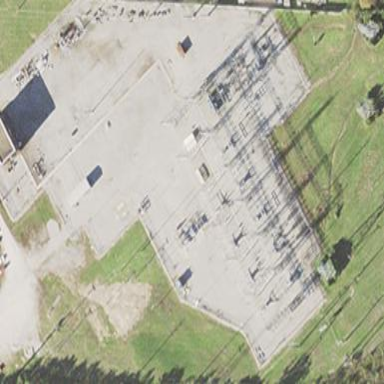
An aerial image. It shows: Power substation.